高一 · 代数
已知函数 $\mathrm{f}(\mathrm{x})=-\mathrm{x}^{2}-2 \mathrm{x}, \mathrm{g}(\mathrm{x})=\left\{\begin{array}{c}x+\frac{1}{4 x}, x>0 \\ x+1, x \leq 0\end{array}\right.$

(1) 求 $\mathrm{g}[\mathrm{f}(1)]$ 的值;

(2) 若方程 $g[f(x)]-a=0$ 有 4 个实数根, 求实数 $a$ 的取值范围.23.已知函数 $f(x)=\left\{\begin{array}{l}2 x+1, x \leq 0, \\ \lg x, x>0 .\end{array}\right.$

(1) 求 $\mathrm{y}=f(x)+1$ 的零点;

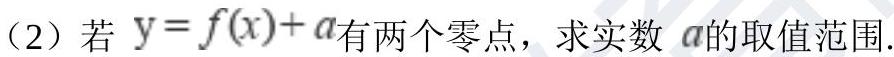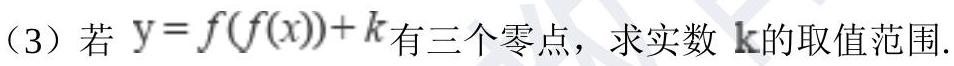
答案: (1) 解: 利用解析式直接求解得 $g[f(1)]=g(-3)=-3+1=-2$.

(2) 解: 令 $\mathrm{f}(\mathrm{x})=\mathrm{t}$, 则原方程化为 $\mathrm{g}(\mathrm{t})=\mathrm{a}$,

易知方程 $\mathrm{f}(\mathrm{x})=\mathrm{t}$ 在 $\mathrm{t} \in(-\infty, 1)$ 内有 2 个不同的解,

则原方程有 4 个解等价于函数 $\mathrm{y}=\mathrm{g}(\mathrm{t})(\mathrm{t}<1)$ 与 $\mathrm{y}=\mathrm{a}$ 的图象有 2 个不同的交点,

作出函数 $\mathrm{y}=\mathrm{g}(\mathrm{t})(\mathrm{t}<1)$ 的图象,

由图象可知, 当 $1 \leq \mathrm{a}<\frac{5}{4}$ 时, 函数 $\mathrm{y}=\mathrm{g}(\mathrm{t})(\mathrm{t}<1)$ 与 $\mathrm{y}=\mathrm{a}$ 有 2 个不同的交点,

即所求 $\mathrm{a}$ 的取值范围是 $\left[1, \frac{5}{4}\right)$.
解析: 由题意可得函数 $\mathrm{y}=\mathrm{g}[\mathrm{f}(\mathrm{x})]$ 与函数 $\mathrm{y}=\mathrm{a}$ 有 4 个交点, 结合图象可得实数 $\mathrm{a}$ 的取值范围. 根的存在问题相对来说是零点里头最重要的一个点, 也是比较常考的点, 一般都是以中档题的形式在选择题里出现, 在解这种题的时候, 做出函数图象是首要选择, 然后根据图形去寻找答案.